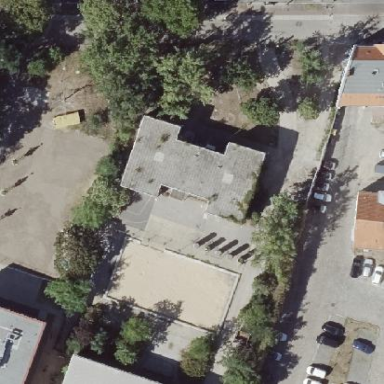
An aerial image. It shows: Civic building that serves as community center.